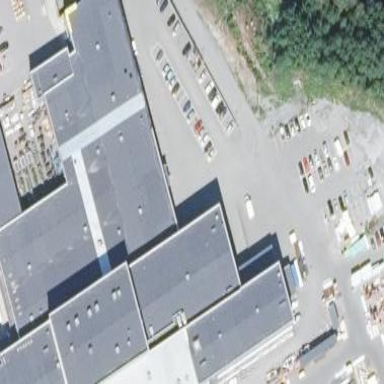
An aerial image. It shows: Parking area.